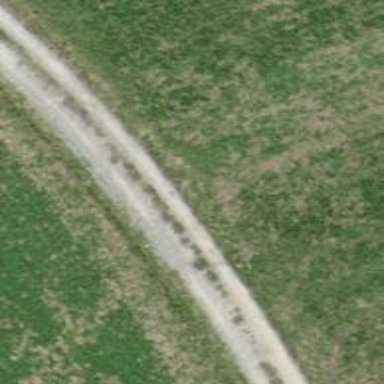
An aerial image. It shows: Track with grade2 pebblestone surface.